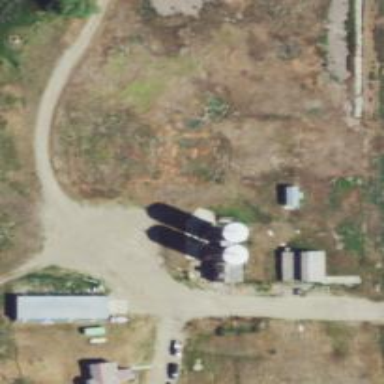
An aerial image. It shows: Silo.